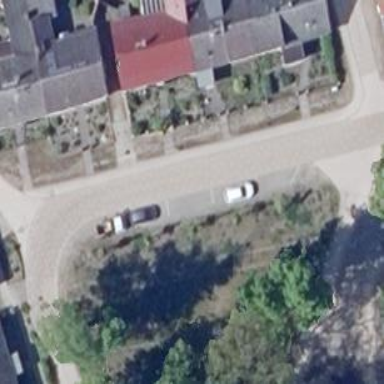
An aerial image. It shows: Paved residential road.